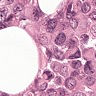
Metastatic tissue present: yes